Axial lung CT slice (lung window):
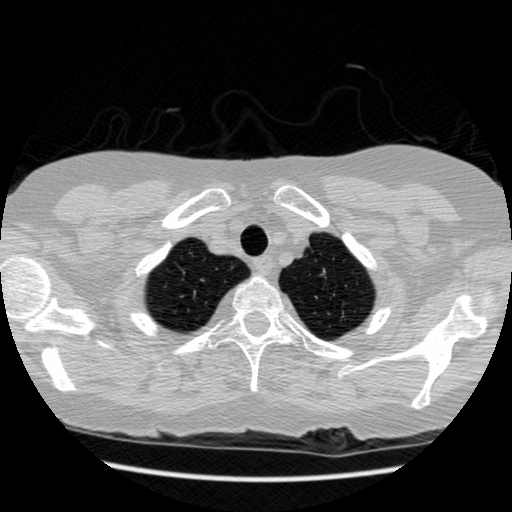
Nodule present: no